Aerial crown-view tile of a tropical tree (Barro Colorado Island, Panama), acquired 20250414:
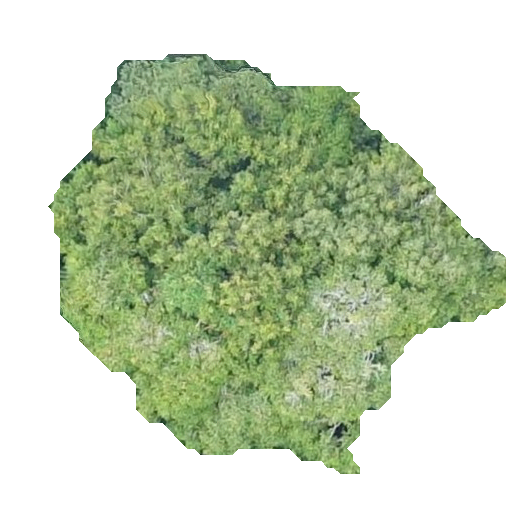
Species: Protium stevensonii
GBIF accepted scientific name: Tetragastris panamensis
Crown area: 183.123 m²